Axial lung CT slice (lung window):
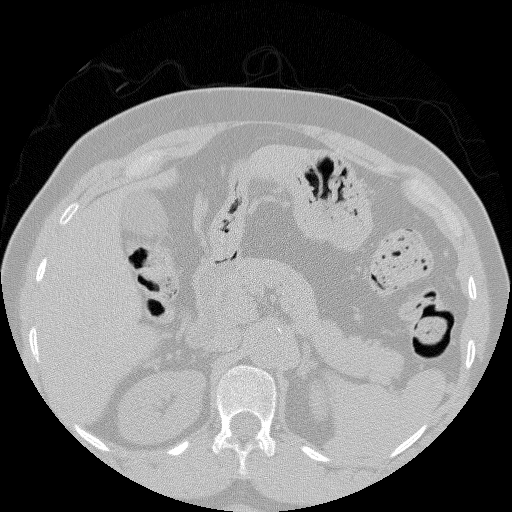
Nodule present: no